Question: I have an example 'Dynamodb' project from Amazon that when uploaded to an instance of 'Elastic Beanstalk' environment, generates a 'Dynamodb' table. Howevever, after generating the table is missing a few parameters.
Here is the code to the 'Elastic Beanstalk' instance:
'''
/*
* Copyright 2010-2013 Amazon.com, Inc. or its affiliates. All Rights Reserved.
*
* Licensed under the Apache License, Version 2.0 (the "License").
* You may not use this file except in compliance with the License.
* A copy of the License is located at
*
* http://aws.amazon.com/apache2.0
*
* or in the "license" file accompanying this file. This file is distributed
* on an "AS IS" BASIS, WITHOUT WARRANTIES OR CONDITIONS OF ANY KIND, either
* express or implied. See the License for the specific language governing
* permissions and limitations under the License.
*/
package com.amazonaws.geo.util;
import com.amazonaws.geo.GeoDataManagerConfiguration;
import com.amazonaws.services.dynamodbv2.model.AttributeDefinition;
import com.amazonaws.services.dynamodbv2.model.CreateTableRequest;
import com.amazonaws.services.dynamodbv2.model.KeySchemaElement;
import com.amazonaws.services.dynamodbv2.model.KeyType;
import com.amazonaws.services.dynamodbv2.model.LocalSecondaryIndex;
import com.amazonaws.services.dynamodbv2.model.Projection;
import com.amazonaws.services.dynamodbv2.model.ProjectionType;
import com.amazonaws.services.dynamodbv2.model.ProvisionedThroughput;
import com.amazonaws.services.dynamodbv2.model.ScalarAttributeType;
/**
* Utility class.
* */
public class GeoTableUtil {
/**
* <p>
* Construct a create table request object based on GeoDataManagerConfiguration. The users can update any aspect of
* the request and call it.
* </p>
* Example:
*
* <pre>
* AmazonDynamoDBClient ddb = new AmazonDynamoDBClient(new ClasspathPropertiesFileCredentialsProvider());
* Region usWest2 = Region.getRegion(Regions.US_WEST_2);
* ddb.setRegion(usWest2);
*
* CreateTableRequest createTableRequest = GeoTableUtil.getCreateTableRequest(config);
* CreateTableResult createTableResult = ddb.createTable(createTableRequest);
* </pre>
*
* @return Generated create table request.
*/
public static CreateTableRequest getCreateTableRequest(GeoDataManagerConfiguration config) {
CreateTableRequest createTableRequest = new CreateTableRequest()
.withTableName(config.getTableName())
.withProvisionedThroughput(
new ProvisionedThroughput().withReadCapacityUnits(10L).withWriteCapacityUnits(5L))
.withKeySchema(
new KeySchemaElement().withKeyType(KeyType.HASH).withAttributeName(
config.getHashKeyAttributeName()),
new KeySchemaElement().withKeyType(KeyType.RANGE).withAttributeName(
config.getRangeKeyAttributeName()))
.withAttributeDefinitions(
new AttributeDefinition().withAttributeType(ScalarAttributeType.N).withAttributeName(
config.getHashKeyAttributeName()),
new AttributeDefinition().withAttributeType(ScalarAttributeType.S).withAttributeName(
config.getRangeKeyAttributeName()),
new AttributeDefinition().withAttributeType(ScalarAttributeType.N).withAttributeName(
config.getGeohashAttributeName()),
new AttributeDefinition().withAttributeType(ScalarAttributeType.S).withAttributeName(
config.getBuruMsgAttributeName()))
.withLocalSecondaryIndexes(
new LocalSecondaryIndex()
.withIndexName(config.getGeohashIndexName())
.withKeySchema(
new KeySchemaElement().withKeyType(KeyType.HASH).withAttributeName(
config.getHashKeyAttributeName()),
new KeySchemaElement().withKeyType(KeyType.RANGE).withAttributeName(
config.getGeohashAttributeName()))
.withProjection(new Projection().withProjectionType(ProjectionType.ALL)));
return createTableRequest;
}
}
'''
Which should create a table with these parameters:
'HashKey'
'RangeKey'
'Geohash'
'BuruMsg'
and range/hash indices of:
'Geohash'
and 'HashKey'
However my table only constructs with 'Hash', 'Range' and 'geohash'. It never adds my 'BuruMsg' attribute.
Any ideas?
Edit:
Here is a picture of me attempting to insert an item into the database on AWS Console.

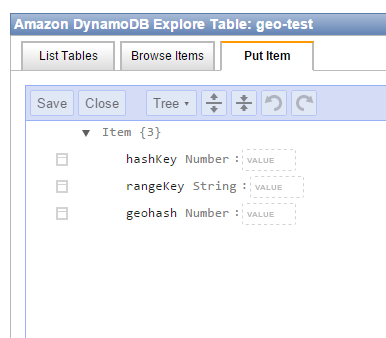
Answer: The schema of DynamoDB tables only specifies the hash key, optional range key, and optional index keys. The schema does not cover attribute fields that are uninvolved in a key or index. I believe that is why your 'BuruMsg' field does not appear in the management console UI. You can certainly put data to that field, and you will observe it in the item listing in the management console.
But defining attributes is helpful to client software, such as the Java and .NET ORM libraries. There may be nothing wrong with your code.